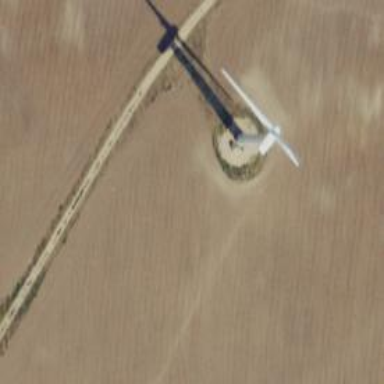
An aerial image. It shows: Wind turbine power generator.